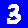
Digit: 3